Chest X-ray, AP view. Patient: 21 years old, sex M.
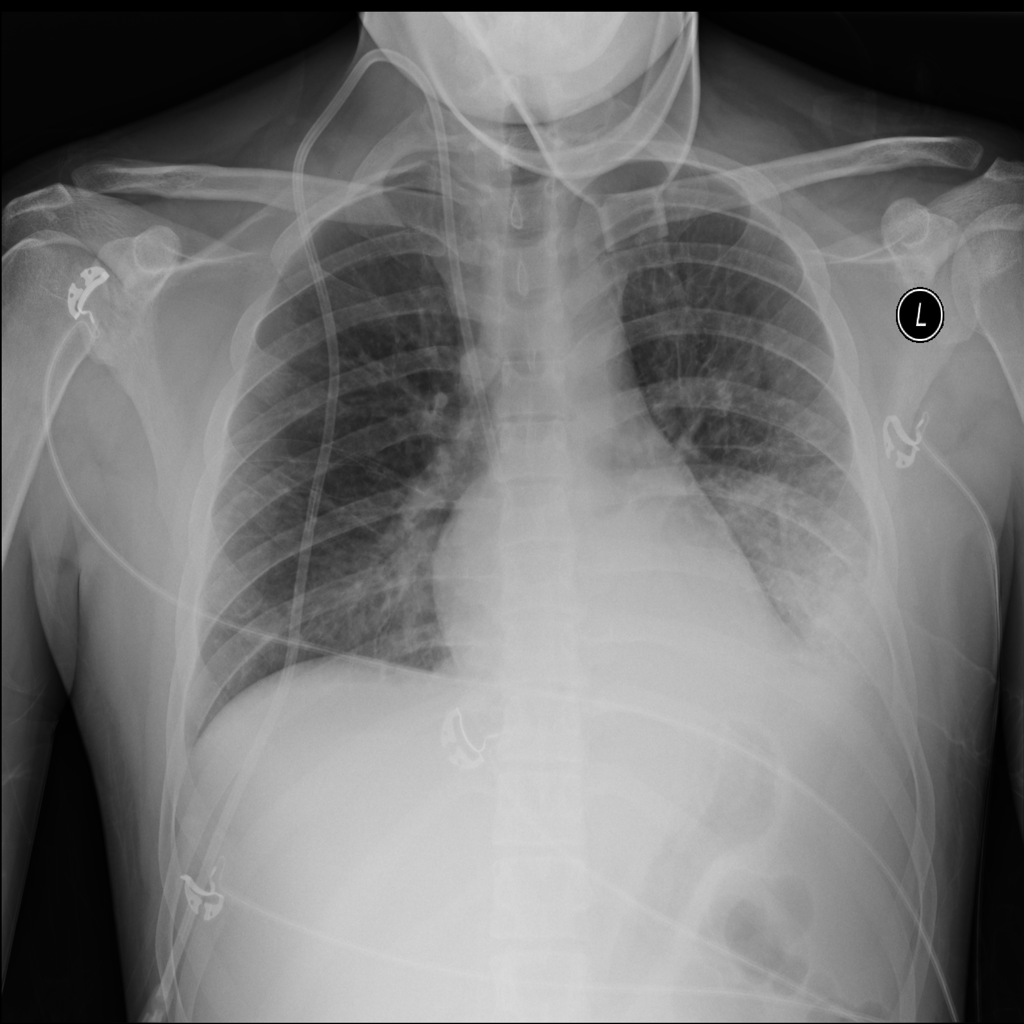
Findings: Effusion, Infiltration, Pneumonia